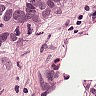
Metastatic tissue present: yes